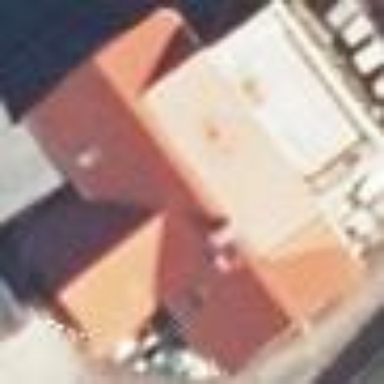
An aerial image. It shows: Detached building with gabled roof.